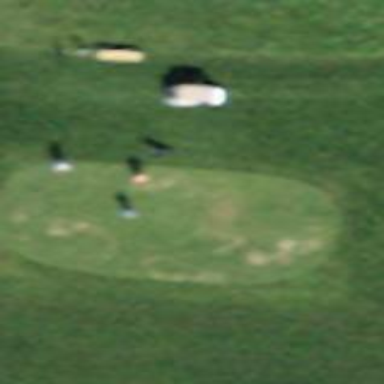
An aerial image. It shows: Golf tee area with grass surface.